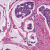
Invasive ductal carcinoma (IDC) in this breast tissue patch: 1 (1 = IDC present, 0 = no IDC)